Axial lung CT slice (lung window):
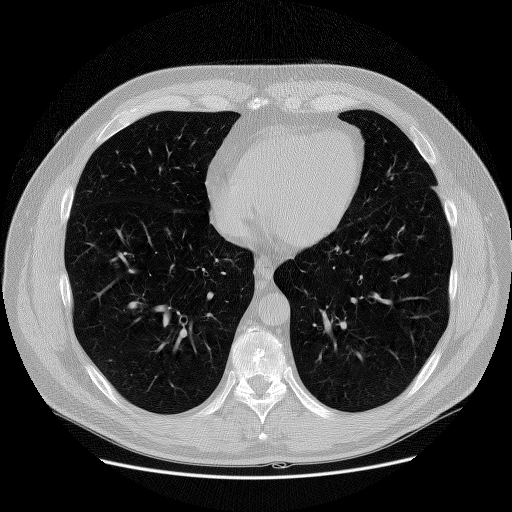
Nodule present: no